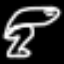
Label: frog